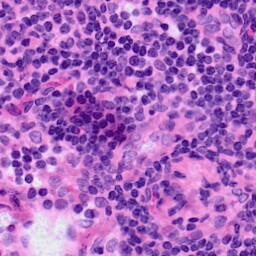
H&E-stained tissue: LymphNode